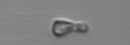
Label: flagellate